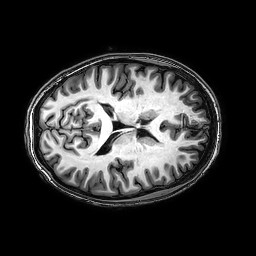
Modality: T1w
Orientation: axial
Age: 20
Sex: female
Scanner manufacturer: philips
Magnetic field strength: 3 T
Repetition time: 0.008092 s
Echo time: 0.00372 s